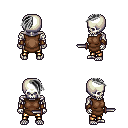
a pixel art fantasy rpg character, male body template, skeleton, brown tunic, gold greaves, gray long mohawk hairstyle, cloth bracers, dagger, four views (front, back, left, right), 2x2 character sprite sheet, small pixel art, hard edges, no anti-aliasing